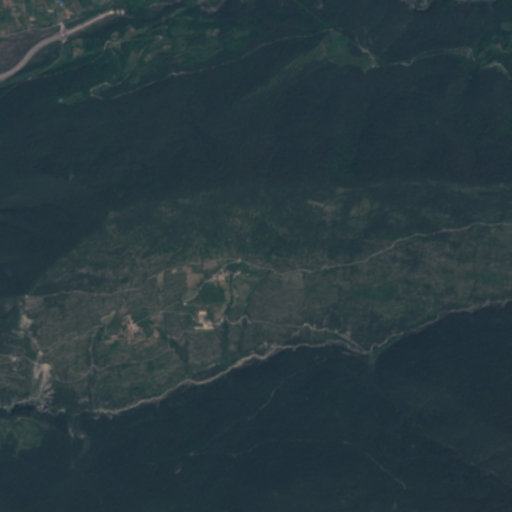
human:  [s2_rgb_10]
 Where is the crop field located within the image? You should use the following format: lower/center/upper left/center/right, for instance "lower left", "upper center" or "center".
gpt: The crop field is located in the center left of the image.
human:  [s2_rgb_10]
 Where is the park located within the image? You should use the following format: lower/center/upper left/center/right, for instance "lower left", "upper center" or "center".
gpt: The park is located in the center of the image.
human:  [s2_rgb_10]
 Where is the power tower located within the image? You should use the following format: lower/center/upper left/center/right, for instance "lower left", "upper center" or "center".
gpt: The power tower is located in the upper left of the image.
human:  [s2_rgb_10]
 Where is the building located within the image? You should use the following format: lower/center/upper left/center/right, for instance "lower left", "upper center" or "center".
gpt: There is no building in the image.